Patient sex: M
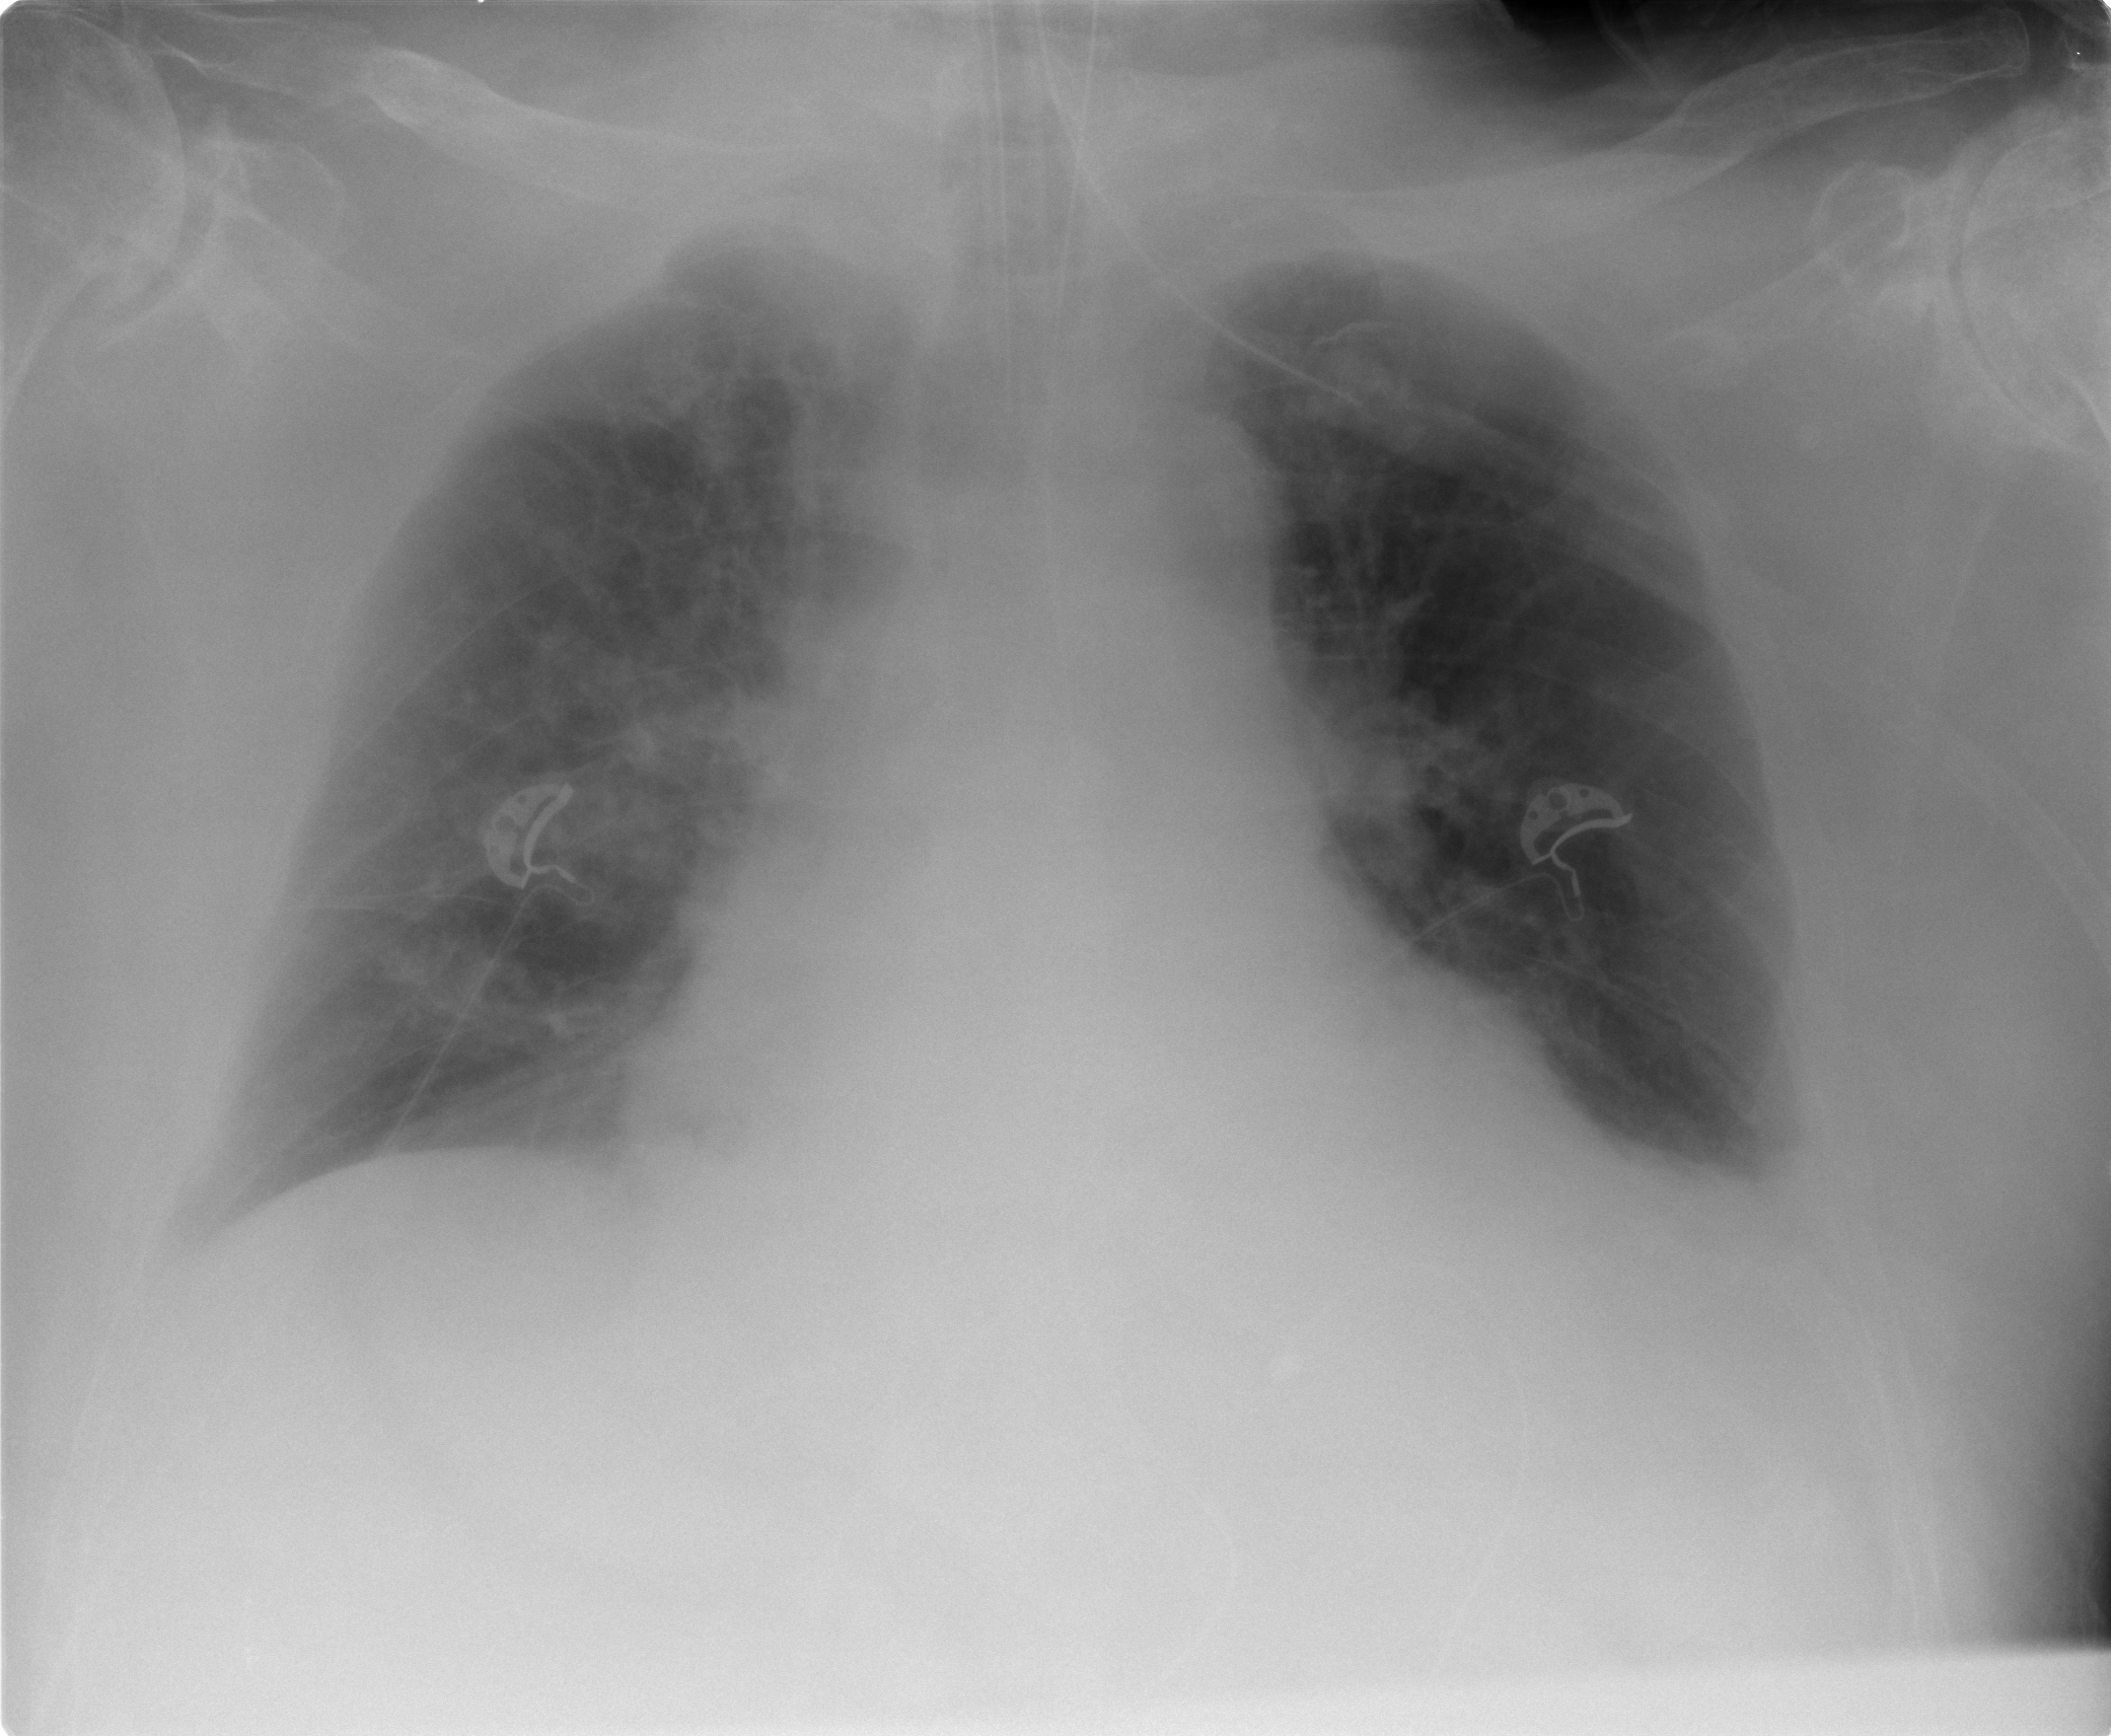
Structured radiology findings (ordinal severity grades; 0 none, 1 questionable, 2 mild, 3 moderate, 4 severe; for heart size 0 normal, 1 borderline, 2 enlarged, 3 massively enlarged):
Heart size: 2
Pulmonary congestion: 2
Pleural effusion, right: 1
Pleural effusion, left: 2
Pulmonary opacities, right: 2
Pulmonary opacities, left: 0
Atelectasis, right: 2
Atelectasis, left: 2